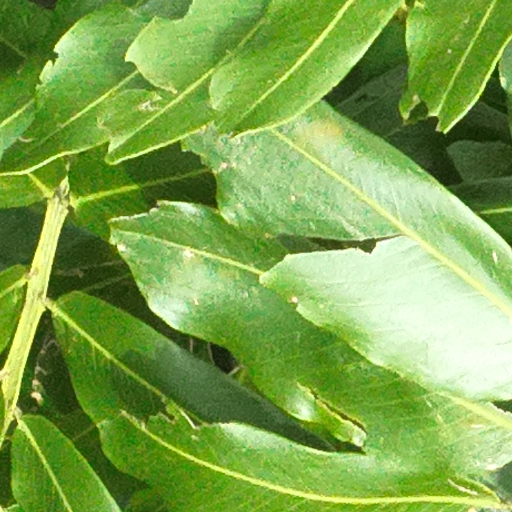
Species: Dipteryx oleifera
GBIF accepted scientific name: Dipteryx oleifera
Crown area (m\u00b2): 226.329